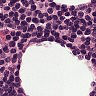
Metastatic tissue present: no